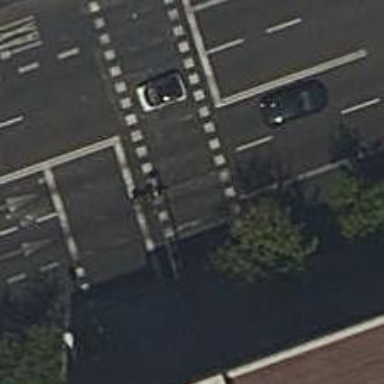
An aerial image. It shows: Road with traffic signals at crossing.